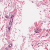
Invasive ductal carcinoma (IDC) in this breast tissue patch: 0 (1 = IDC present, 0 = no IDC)